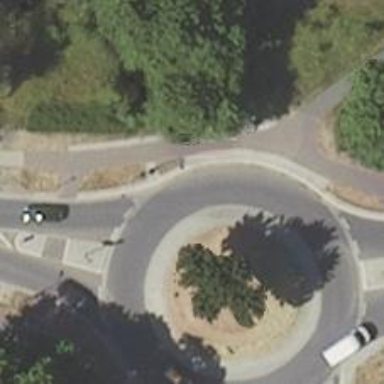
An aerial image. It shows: Primary highway intersecting roundabout.